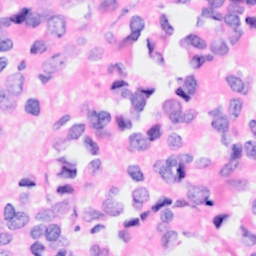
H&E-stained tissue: Breast